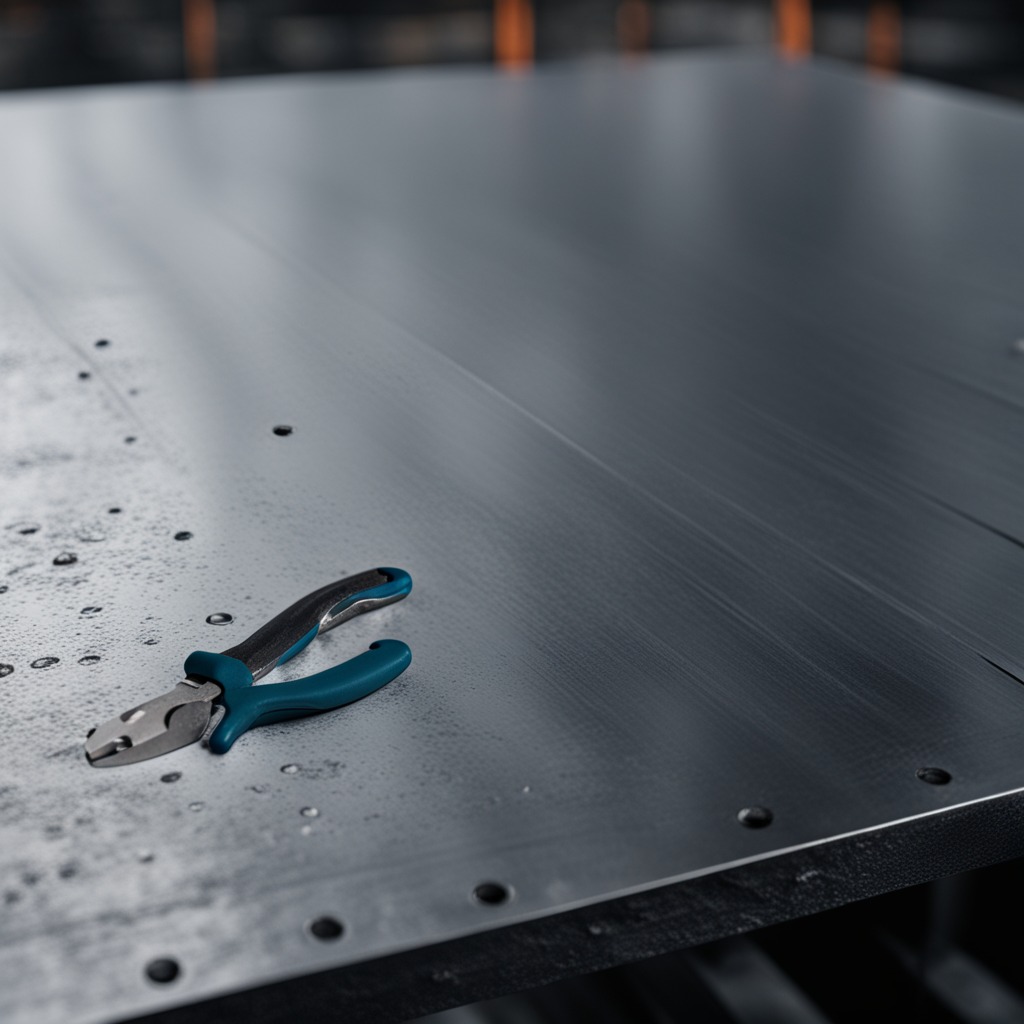
A plier is lying on a cold steel table in a mining workshop gritty textures.